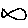
Label: fish